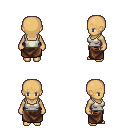
a pixel art fantasy rpg character, female body template, human, tanned skin, white pirate shirt, robe skirt, plain hairstyle, four views (front, back, left, right), 2x2 character sprite sheet, small pixel art, hard edges, no anti-aliasing